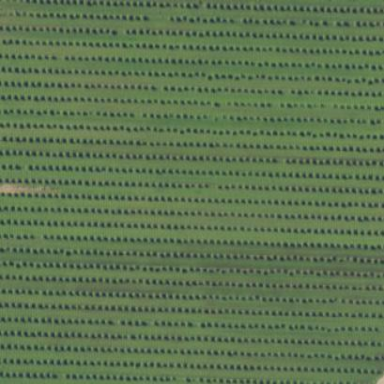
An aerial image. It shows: Vineyard growing grapes.